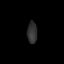
Tissue: lung
Cell type: Epithelial cells
Senescence score: 0.604
Nuclear area (px): 203
Mean DAPI intensity: 50.325